Interaction volume radius: 10 \u00c5
Interaction volume height: 30 \u00c5
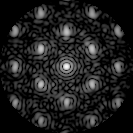
Disorder parameter: 0.3201